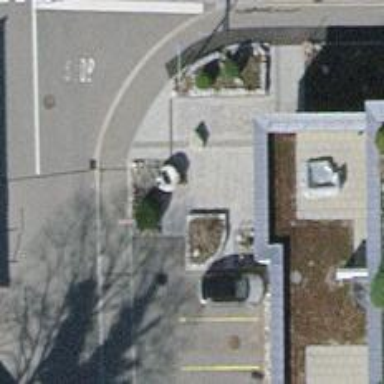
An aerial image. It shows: Drinking water fountain for people to hydrate.